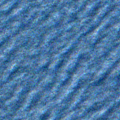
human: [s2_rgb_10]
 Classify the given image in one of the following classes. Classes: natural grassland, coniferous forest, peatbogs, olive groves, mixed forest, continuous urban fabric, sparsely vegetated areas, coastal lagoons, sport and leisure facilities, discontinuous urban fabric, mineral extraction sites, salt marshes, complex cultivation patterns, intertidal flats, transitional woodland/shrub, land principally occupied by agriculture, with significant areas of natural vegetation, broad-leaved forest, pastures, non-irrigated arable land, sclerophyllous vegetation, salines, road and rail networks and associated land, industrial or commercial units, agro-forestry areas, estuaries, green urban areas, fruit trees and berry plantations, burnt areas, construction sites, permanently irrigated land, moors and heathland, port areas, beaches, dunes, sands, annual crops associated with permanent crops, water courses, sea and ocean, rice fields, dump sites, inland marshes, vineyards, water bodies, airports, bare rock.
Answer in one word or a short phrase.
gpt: sea and ocean